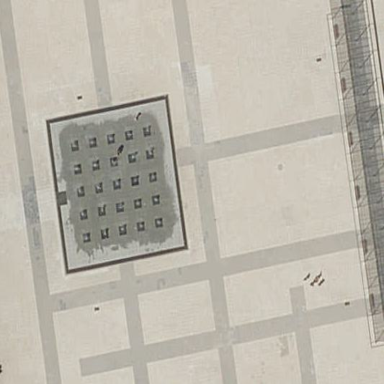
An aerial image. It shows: Fountain.